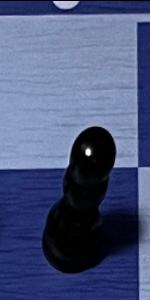
Label: Pawn_Black